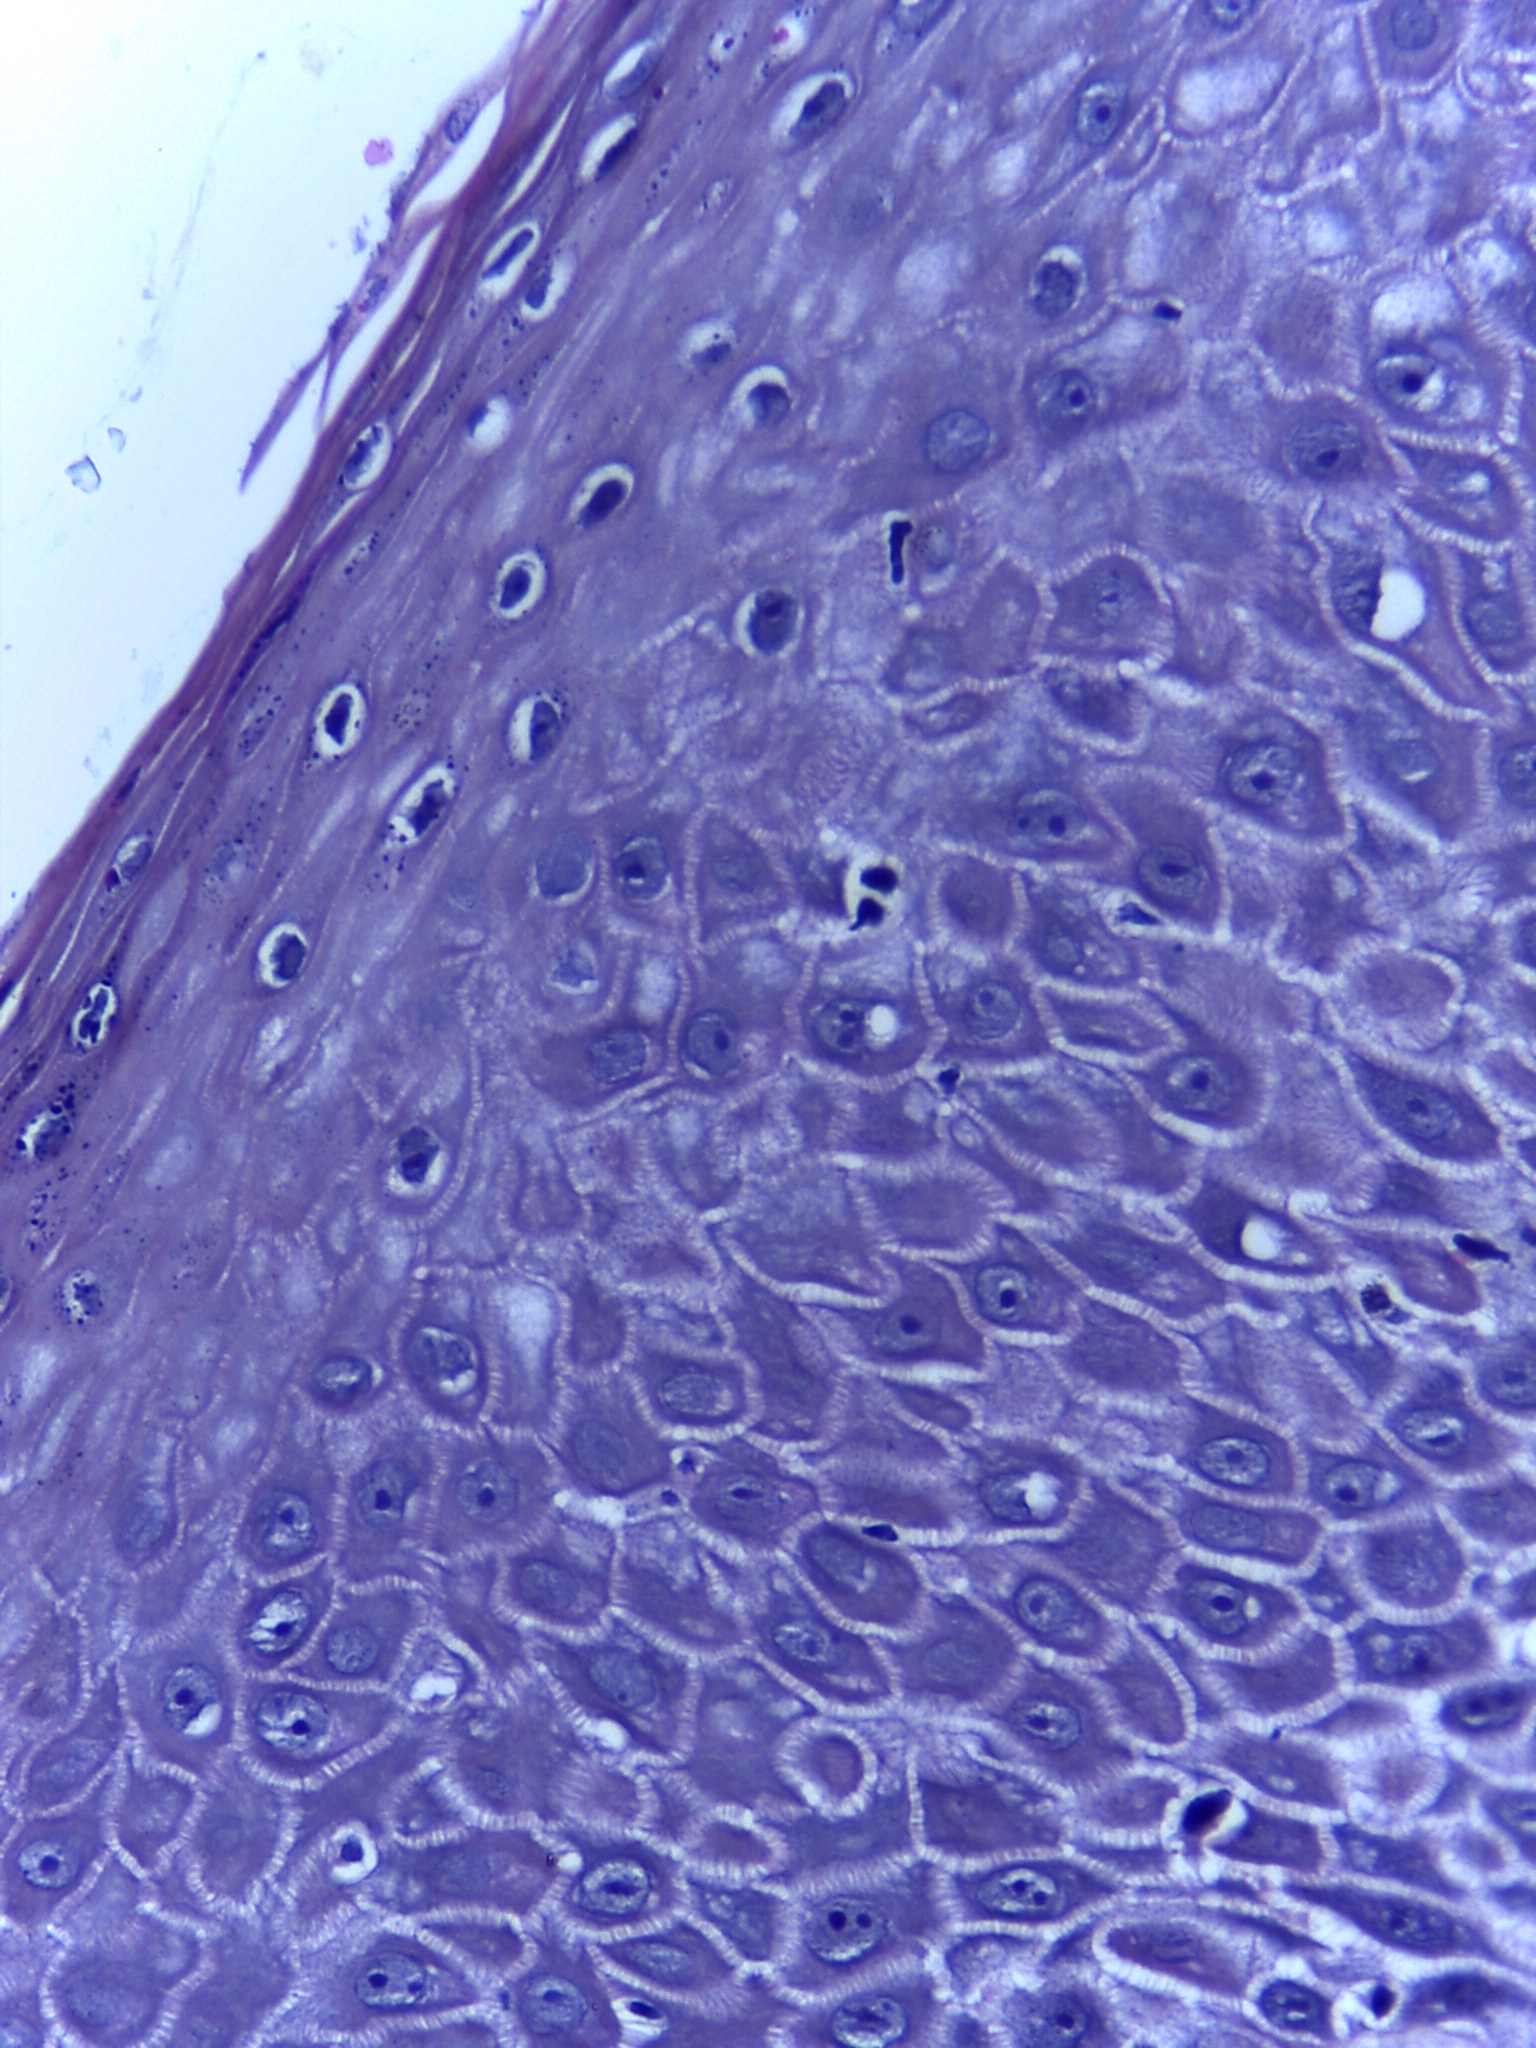
Diagnosis: Normal